Question: the graph looks like this

code for graph is this (level is a dataframe with 5000 obs)
'''
smth<-smooth.spline(level$ohm)
plot(smth,type="l")
text(x = c(2655,2690,2760,2795,2835,2900,2949,2989,3109,3168,3248), y = c(1030,1020,1010,1000,980,960,940,920,880,850,820), labels = c("1","2","3","4","5","6","7","8","9","10","11"),cex=0.5)
'''
is there any function or method that i can output the plot of derivatives of this plot shown above
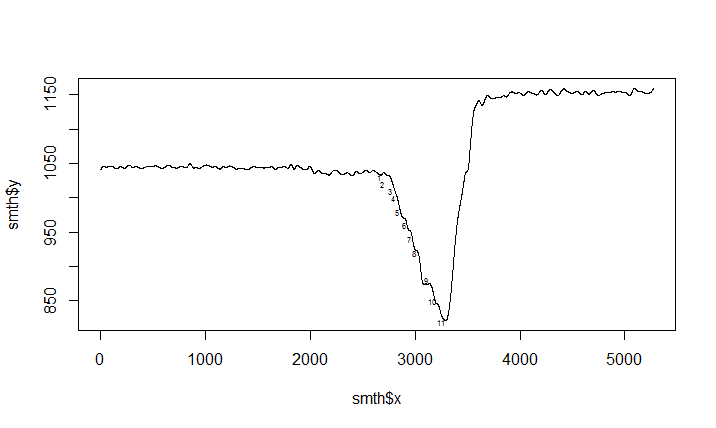
Answer: 'diff' does the job:
'''
plot(smth$x[-1], diff(smth$y), type="l")
'''
You just have to sacrifice the first data point.